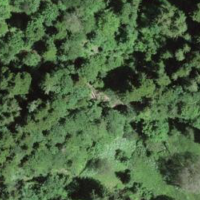
EUNIS habitat code: 43
Species observed at this site:
Lamium maculatum